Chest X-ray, AP view. Patient: 49 years old, sex M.
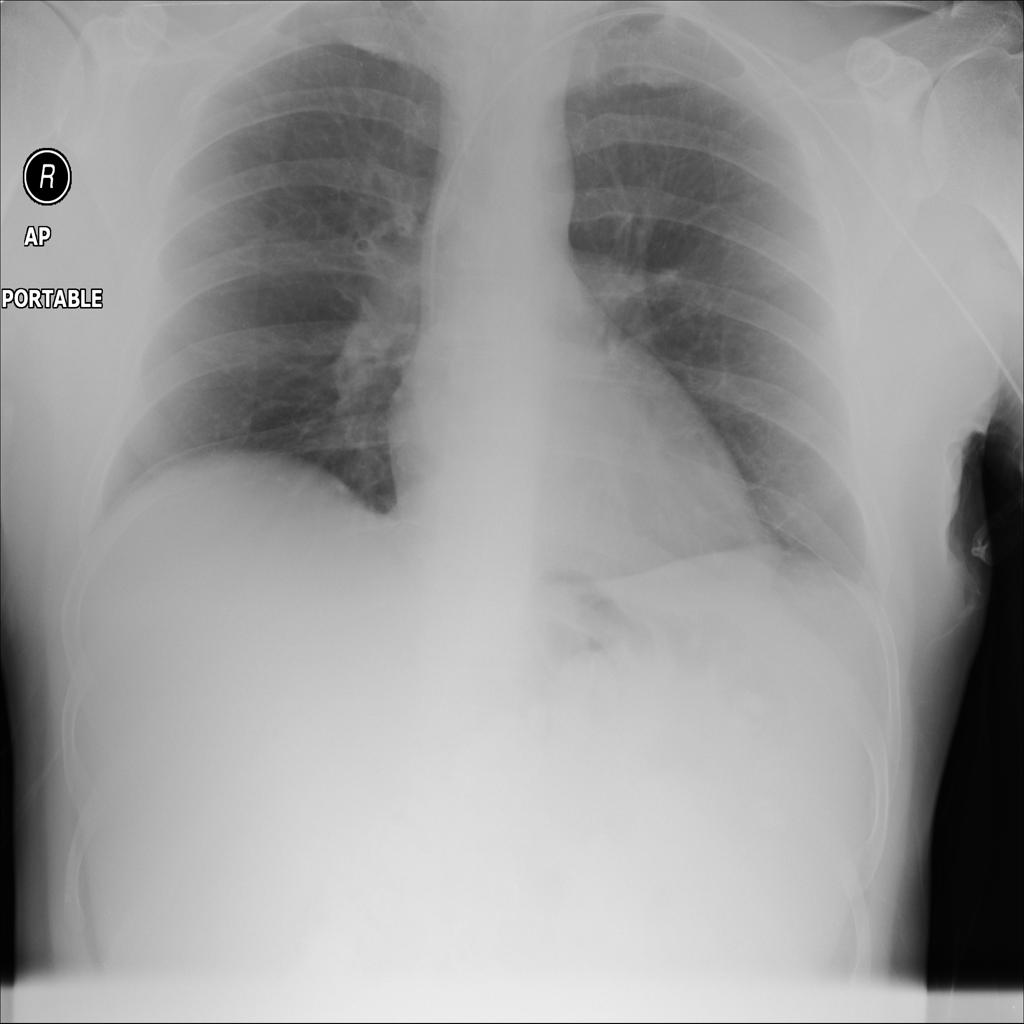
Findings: No Finding